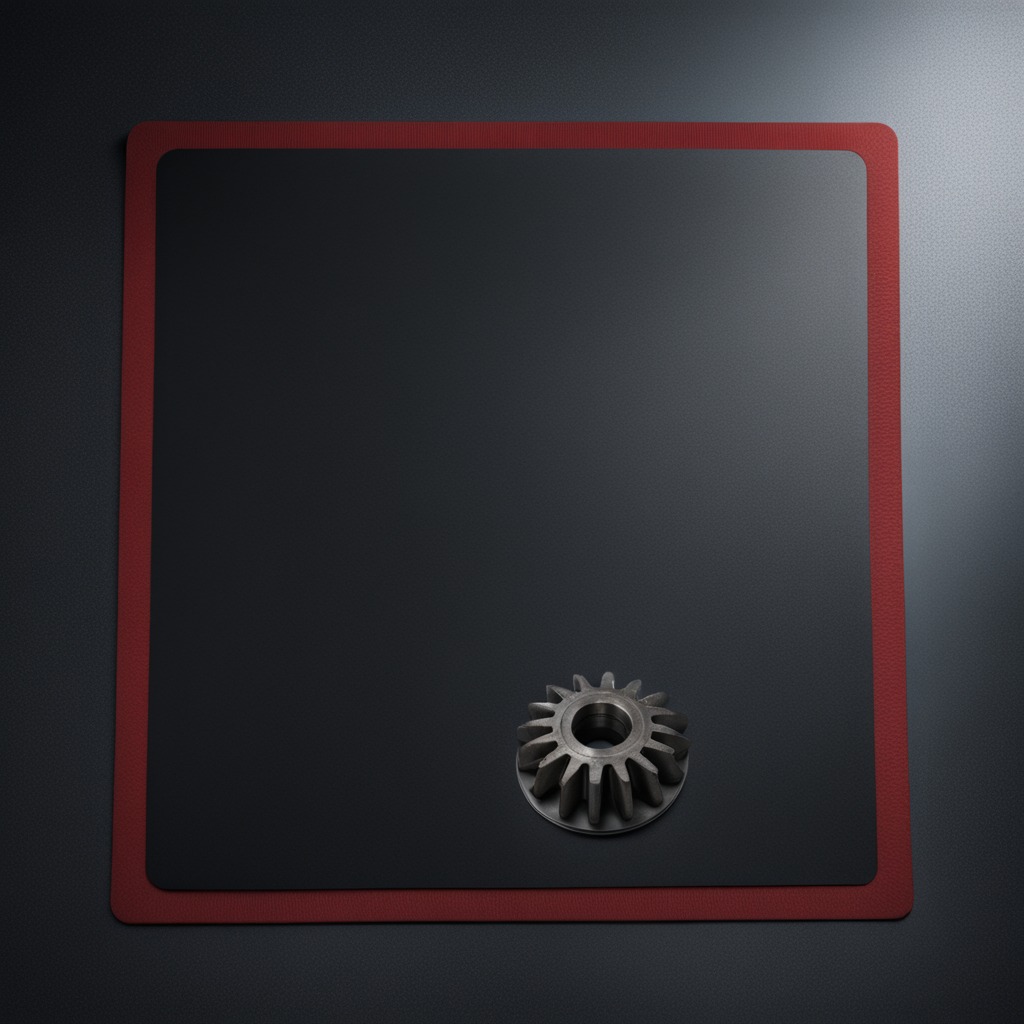
A steel gear with teeth lies on the clean granite tabletop inside a workshop at night dim ambient light soft shadows worn but beneath the mat.